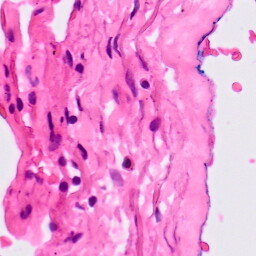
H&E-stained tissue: Lung